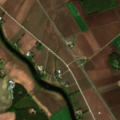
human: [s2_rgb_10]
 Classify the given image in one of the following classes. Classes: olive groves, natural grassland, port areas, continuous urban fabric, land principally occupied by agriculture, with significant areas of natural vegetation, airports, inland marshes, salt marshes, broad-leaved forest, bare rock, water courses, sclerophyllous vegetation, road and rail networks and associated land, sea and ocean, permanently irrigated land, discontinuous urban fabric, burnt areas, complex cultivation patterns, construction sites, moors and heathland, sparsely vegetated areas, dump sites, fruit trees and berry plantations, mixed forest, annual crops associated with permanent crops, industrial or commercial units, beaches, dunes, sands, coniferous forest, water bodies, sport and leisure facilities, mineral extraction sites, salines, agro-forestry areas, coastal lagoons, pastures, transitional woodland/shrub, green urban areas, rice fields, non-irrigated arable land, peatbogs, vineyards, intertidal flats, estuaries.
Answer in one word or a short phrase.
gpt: non-irrigated arable land, land principally occupied by agriculture, with significant areas of natural vegetation, mixed forest